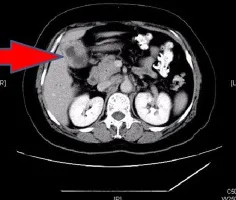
CT images of baseline.
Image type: radiology (ct)